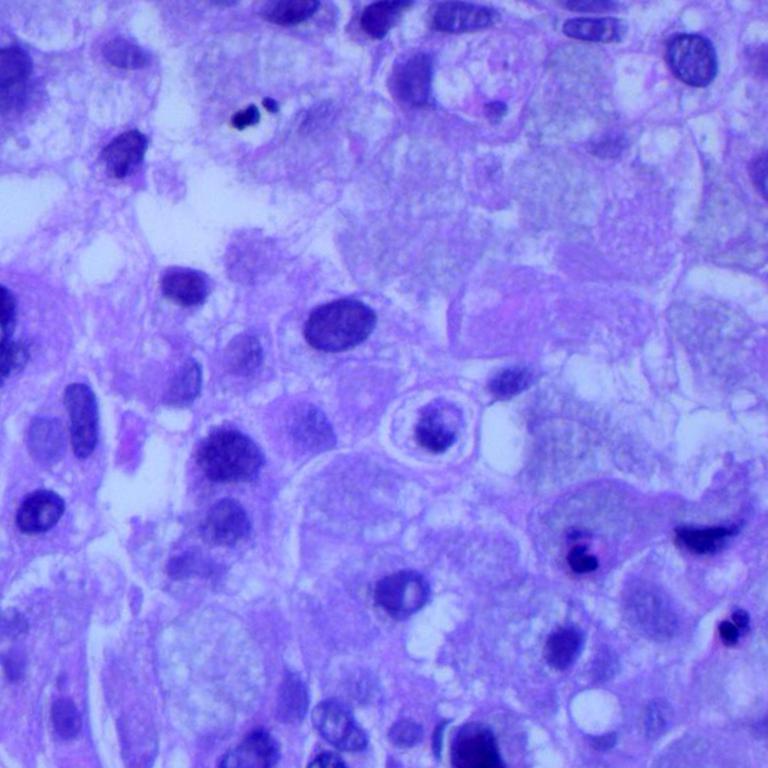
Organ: lung
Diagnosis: adenocarcinomas